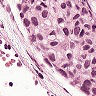
Metastatic tissue present: yes